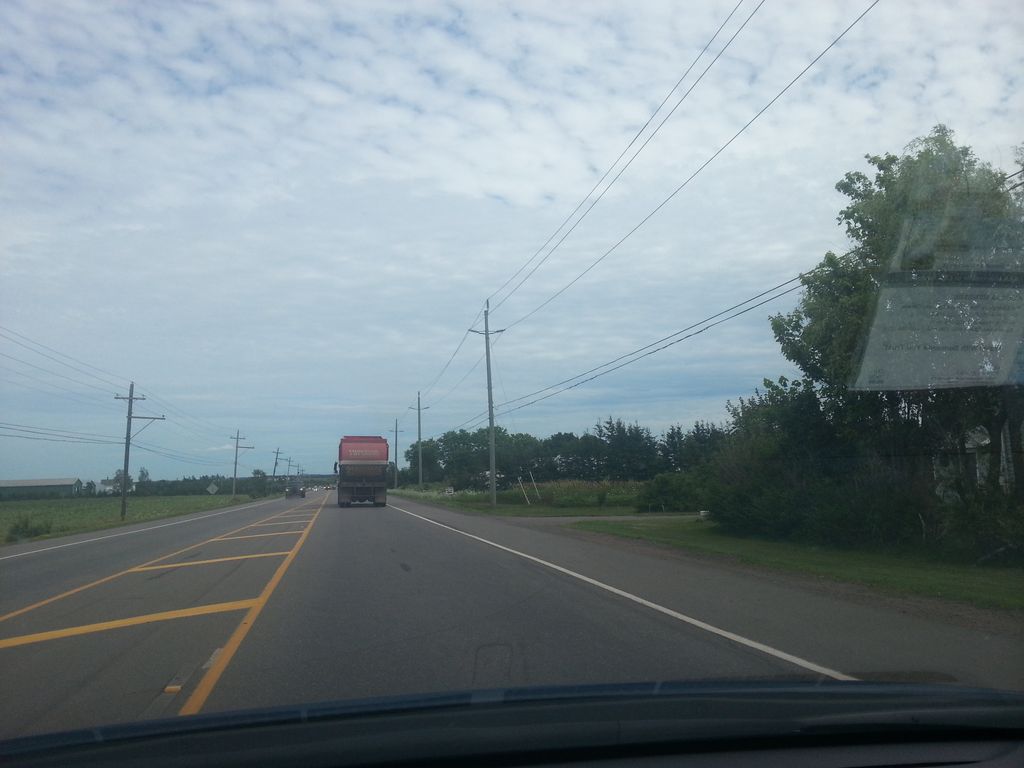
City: charlottetown